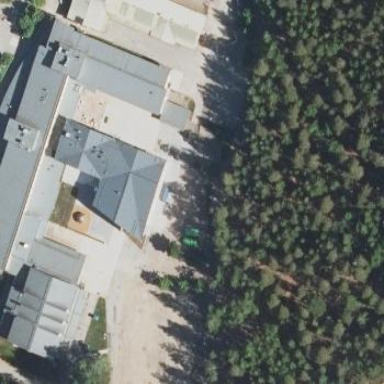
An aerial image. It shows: School building.